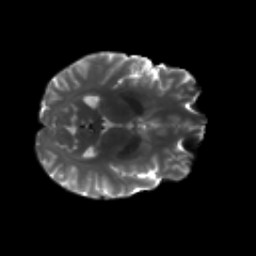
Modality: T2w
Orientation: axial
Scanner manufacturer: siemens
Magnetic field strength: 3 T
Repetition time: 4.16 s
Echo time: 0.0806 s